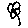
Label: flower